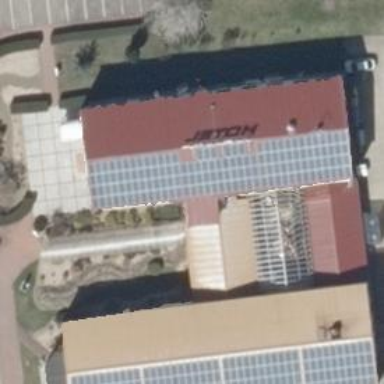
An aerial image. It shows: Solar photovoltaic panel generating electricity through small installation.